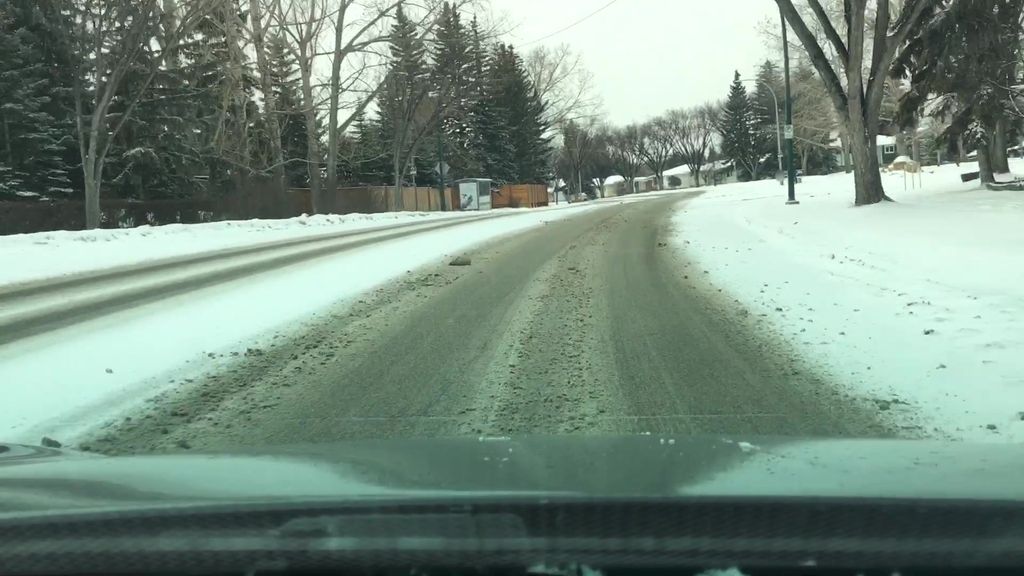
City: calgary